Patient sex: F
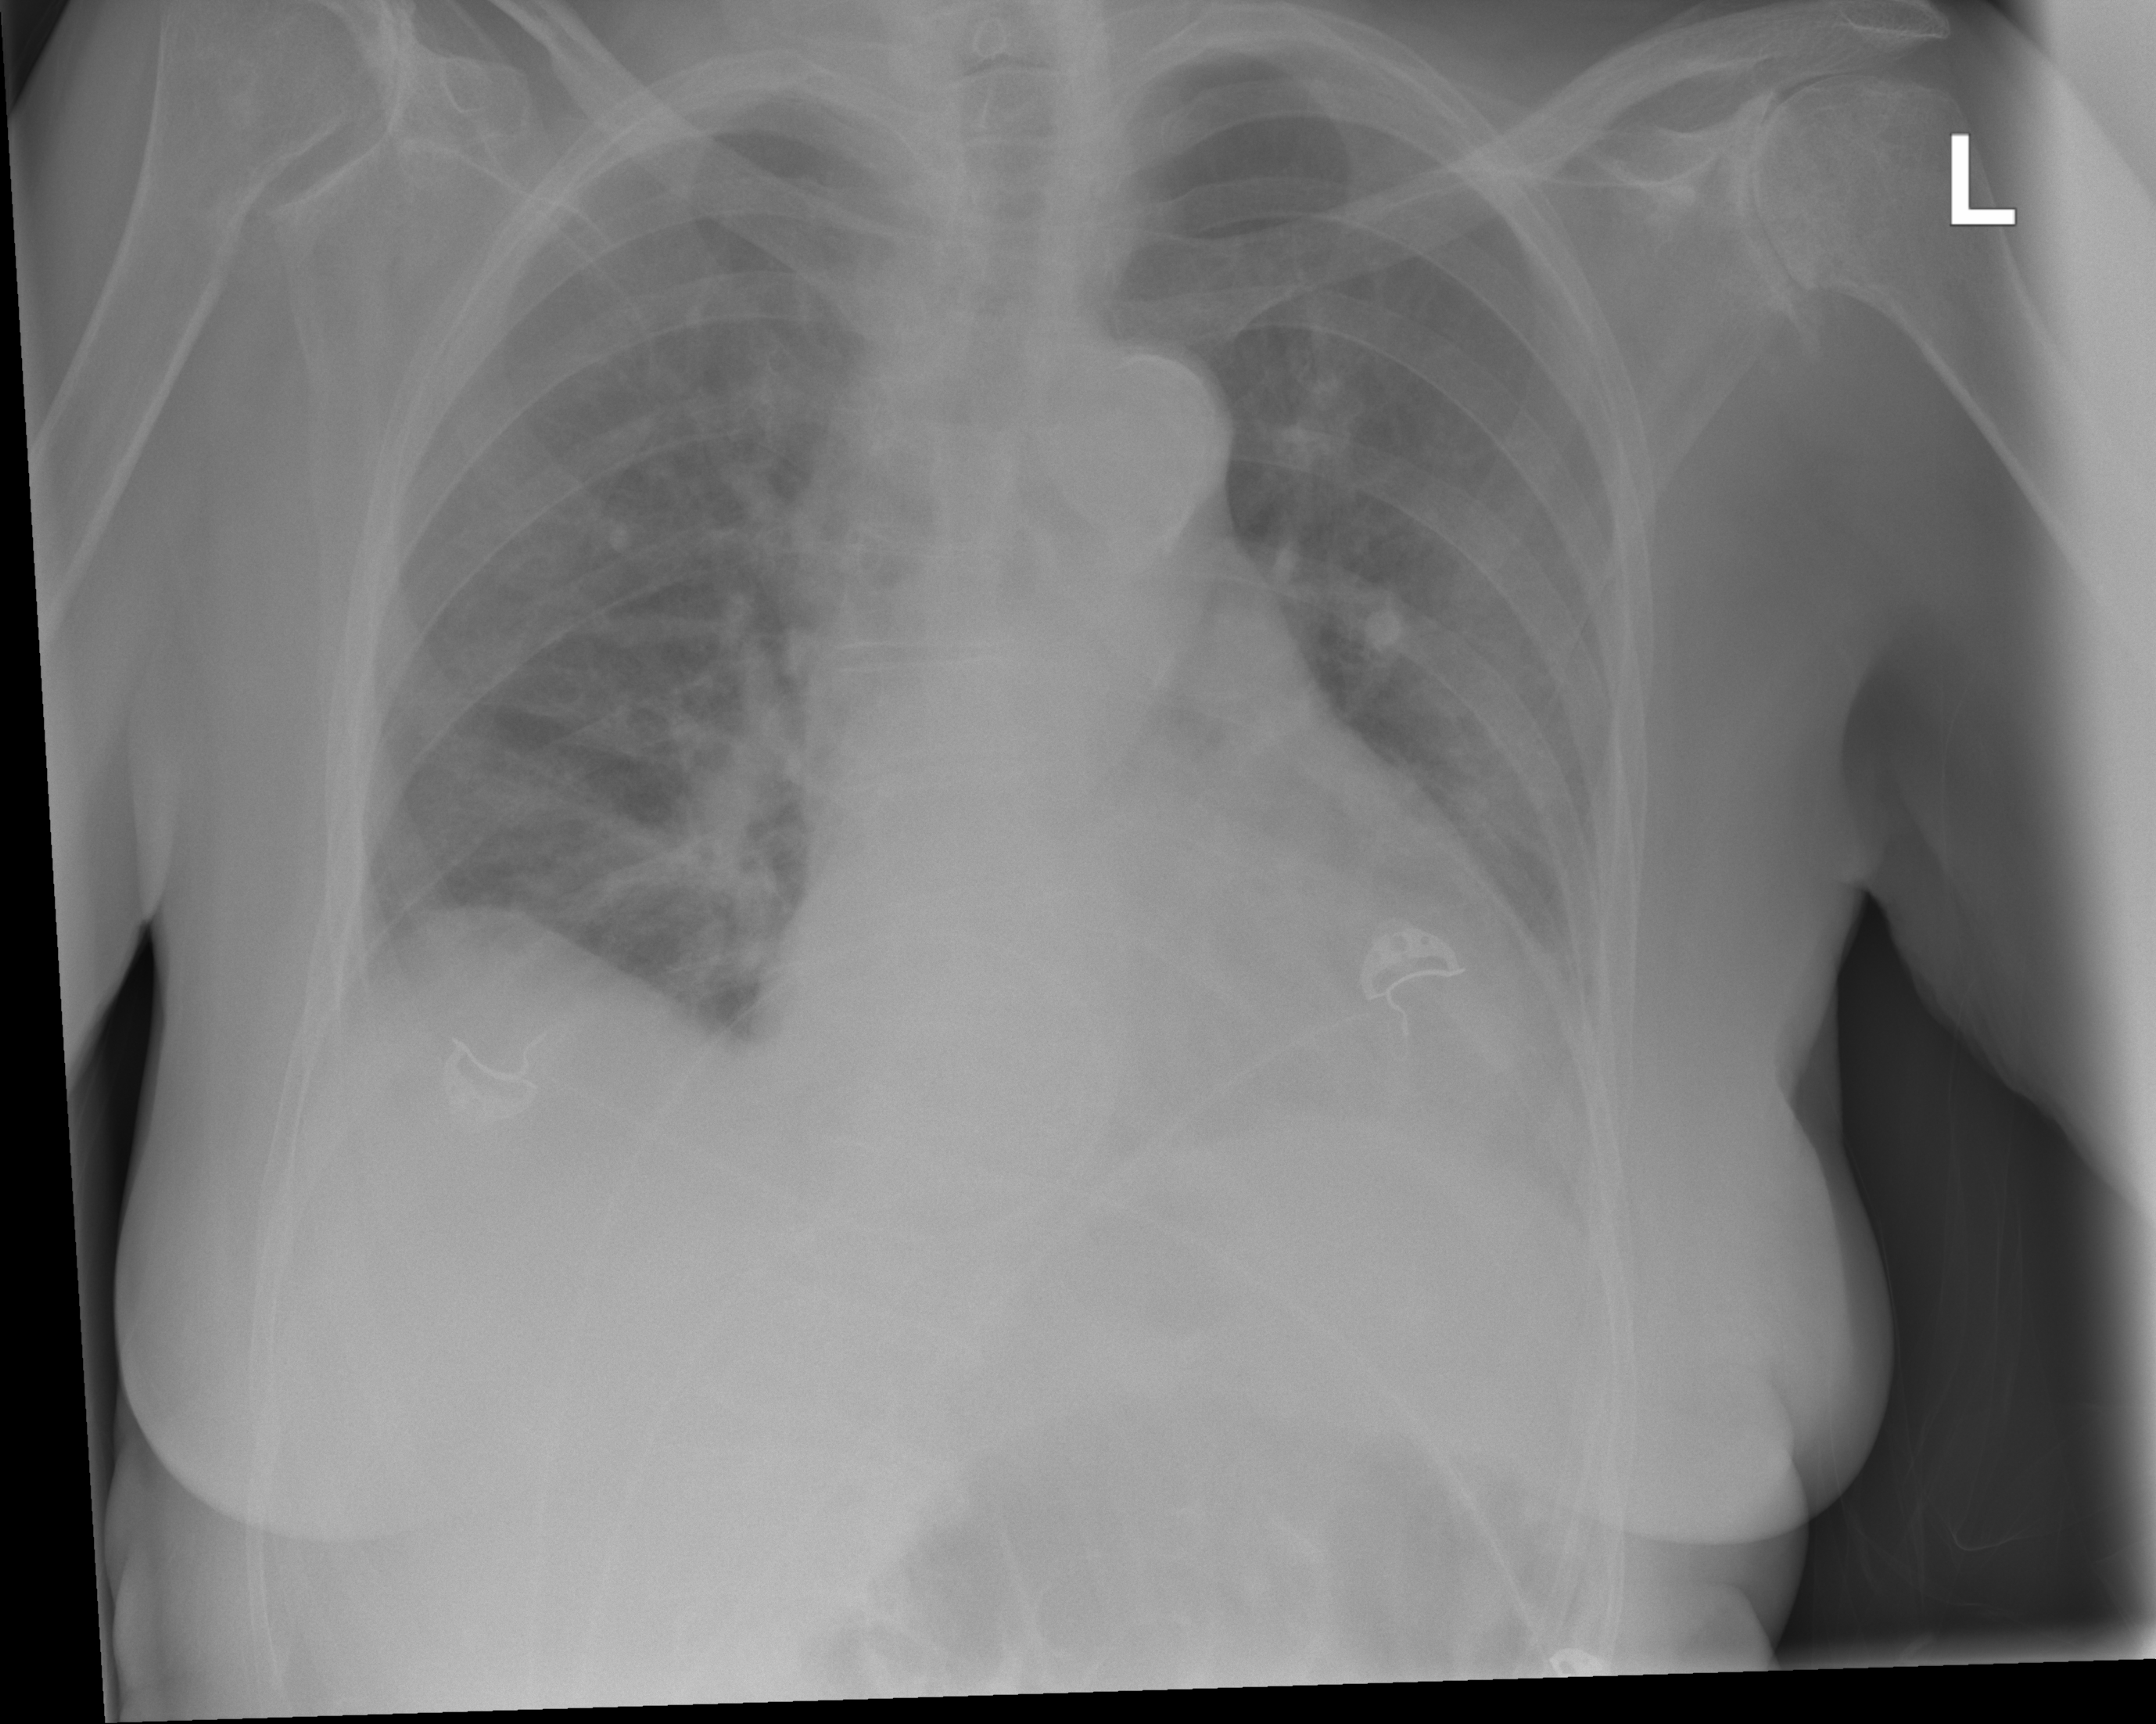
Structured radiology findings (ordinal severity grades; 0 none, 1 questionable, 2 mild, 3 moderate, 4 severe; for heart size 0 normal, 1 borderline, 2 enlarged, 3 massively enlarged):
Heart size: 2
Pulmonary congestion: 2
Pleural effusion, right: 0
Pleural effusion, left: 2
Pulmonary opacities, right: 0
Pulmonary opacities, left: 0
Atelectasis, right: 2
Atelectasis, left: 2